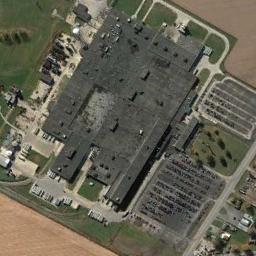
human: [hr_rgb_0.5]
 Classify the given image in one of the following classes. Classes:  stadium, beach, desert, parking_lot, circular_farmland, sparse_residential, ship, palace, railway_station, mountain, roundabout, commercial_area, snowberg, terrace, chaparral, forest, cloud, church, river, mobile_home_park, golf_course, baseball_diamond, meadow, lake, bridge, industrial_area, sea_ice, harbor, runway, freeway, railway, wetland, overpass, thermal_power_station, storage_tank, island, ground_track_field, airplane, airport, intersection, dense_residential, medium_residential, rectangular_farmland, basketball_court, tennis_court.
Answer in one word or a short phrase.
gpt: industrial_area